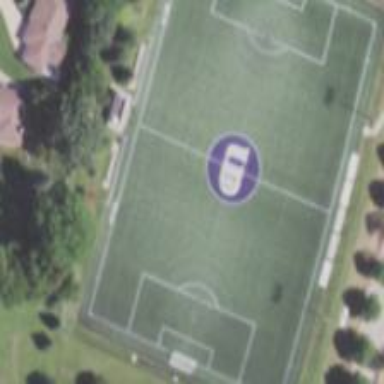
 suitable for leisure and sports activities."